Question: I'm getting a weird bug on Xcode 4.5. When i tried to run my application on Ipad 2 from xcode with iOS 6, I'm getting this error.

I done the following methods to run the application, but no luck.
1. Cleaned the project and run
2. Restarted the device
3. Restarted xcode
I have a valid certificate in my machine and the application is installing on the device but it's not launching automatically. What could be the issue ?
Thanks in advance
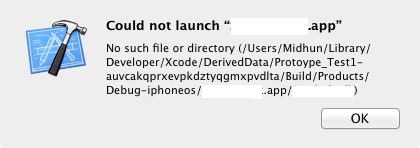
Answer: That is really annoying. This error happens in a number of different situations. Sometimes restarting the Xcode, fixes the problem. If not, follow these steps:
Disconnect your device.
Delete the app from your device.
Quit Xcode (Do not just simply close the window, quit it)
Delete derived data folder (~/Library/Developer/Xcode/DerivedData/-gbrvhlvwmpiobxdujegtghggrffp - or something like that)
Now start Xcode once again, connect device and run the project. It should work fine.
from DhilipSiva <URL>